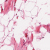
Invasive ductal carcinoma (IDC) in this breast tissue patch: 0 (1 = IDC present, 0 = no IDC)